Question: I have a large hash like this which has makes and models of vehicles:
> makes_models = {"AM General":["Hummer"], "Acura":["CL", "ILX", "ILX
Hybrid", "Integra", "Legend", "MDX", "NSX", "RDX", "RL", "RLX", "RSX",
"SLX", "TL", "TLX", "TSX", "TSX Sport Wagon", "Vigor", "ZDX"], "Alfa
Romeo":["4C"], "Aston Martin":["DB7", "DB9", "DBS", "Rapide", "Rapide
S", "V12 Vanquish", "V12 Vantage", "V8 Vantage", "Vanquish",
"Virage"], "Audi":["100", "200", "80", "90", "A3", "A3 e-tron", "A4",
"A5", "A6", "A7", "A8", "Cabriolet", "Coupe", "Q1", "Q3", "Q5", "Q7",
"R8", "RS 4", "RS 5", "RS 6", "RS 7", "S3", "S4", "S5", "S6", "S7",
"S8", "SQ5", "TT", "TT RS", "TTS", "V8", "allroad", "allroad
quattro"]}
I have a select which lets you select the hash key of the model:
'''
<%= vehicle.select(:make, options_for_select(["AM General", "Acura", ...] )) %>
'''
I have jQuery to update the model select based on the make selected:
'''
$('select#quote_vehicles_make').change(function() {
$.each(models[$(this).val()], function( idx, value ) {
$('select#quote_vehicles_models').html("<option>" + value + "</option>");
});
});
'''
Model select:
'''
<select id="quote_vehicles_models">
<option>...</option>
</select>
'''
Problem is that the select is only returning the last value in the 'makes_models' hash. So If for example I select: , then the models select updates and only shows:

1. How do I fix this jQuery?
2. Is their a simple rails/jQuery solution for generating dynamic select boxes from a hash?
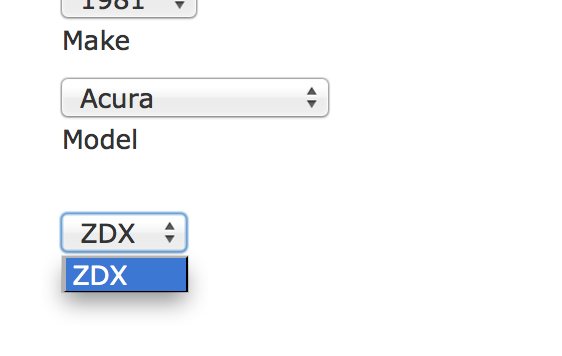
Answer: I solved my own problem: jQuery:
'''
$('select#quote_vehicles_make').change(function() {
$('select#quote_vehicles_models').empty();
$.each(models[$(this).val()], function( idx, value ) {
$('select#quote_vehicles_models').append("<option>" + value + "</option>");
});
});
'''
Still interested in a Rails oriented solution if one exists. Thanks.